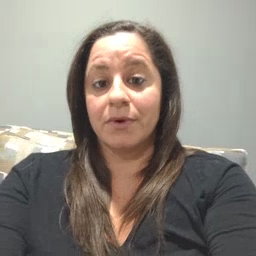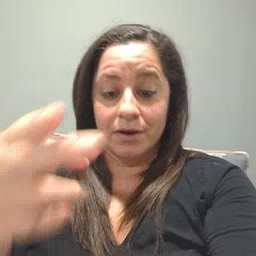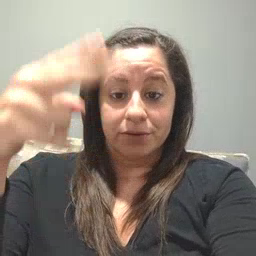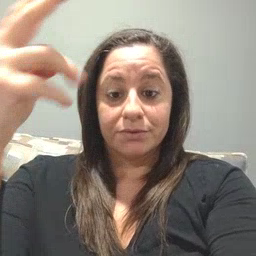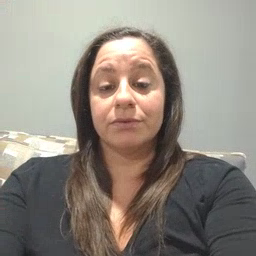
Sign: high